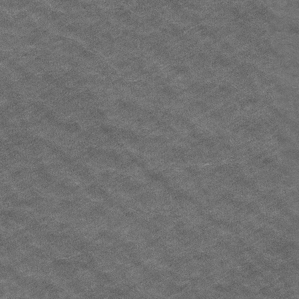
Label: frost